Field crop: maize
Growth stage: 1
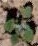
Species: chenopodium